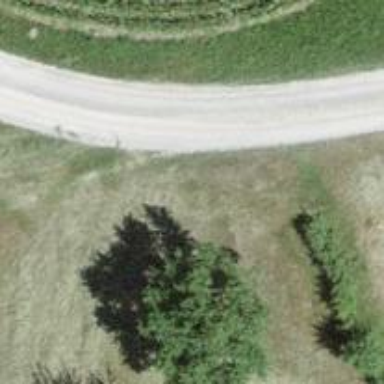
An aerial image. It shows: Gravel service road.